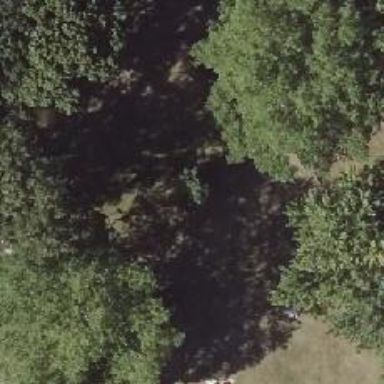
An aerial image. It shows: Park.